Question: I'm using Delphi XE2, is there a way to set bold font style on part of the text in DBGrid?
For example, when I search for something, I want something like this.

Is it possible to do this?
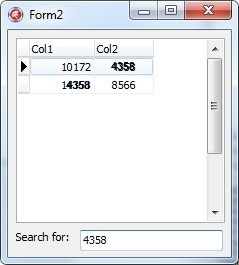
Answer: '''
procedure TForm1.DBGrid1DrawColumnCell(Sender: TObject; const Rect: TRect;
DataCol: Integer; Column: TColumn; State: TGridDrawState);
begin
if (Column.Field.FieldName = 'Pay') then
begin
if Column.Field.AsString = 'yes' then
begin
dbgrid1.Canvas.Font.Color := clBlue;
dbgrid1.Canvas.Font.Style :=[fsBold];
dbgrid1.Canvas.FillRect(Rect);
dbgrid1.DefaultDrawColumnCell(Rect, DataCol, Column, State);
end
else
begin
dbgrid1.Canvas.Font.Color:= clRed;
dbgrid1.Canvas.FillRect(Rect);
dbgrid1.DefaultDrawColumnCell(Rect, DataCol, Column, State);
end;
end;
end;
'''